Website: apple-inc
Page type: review-order
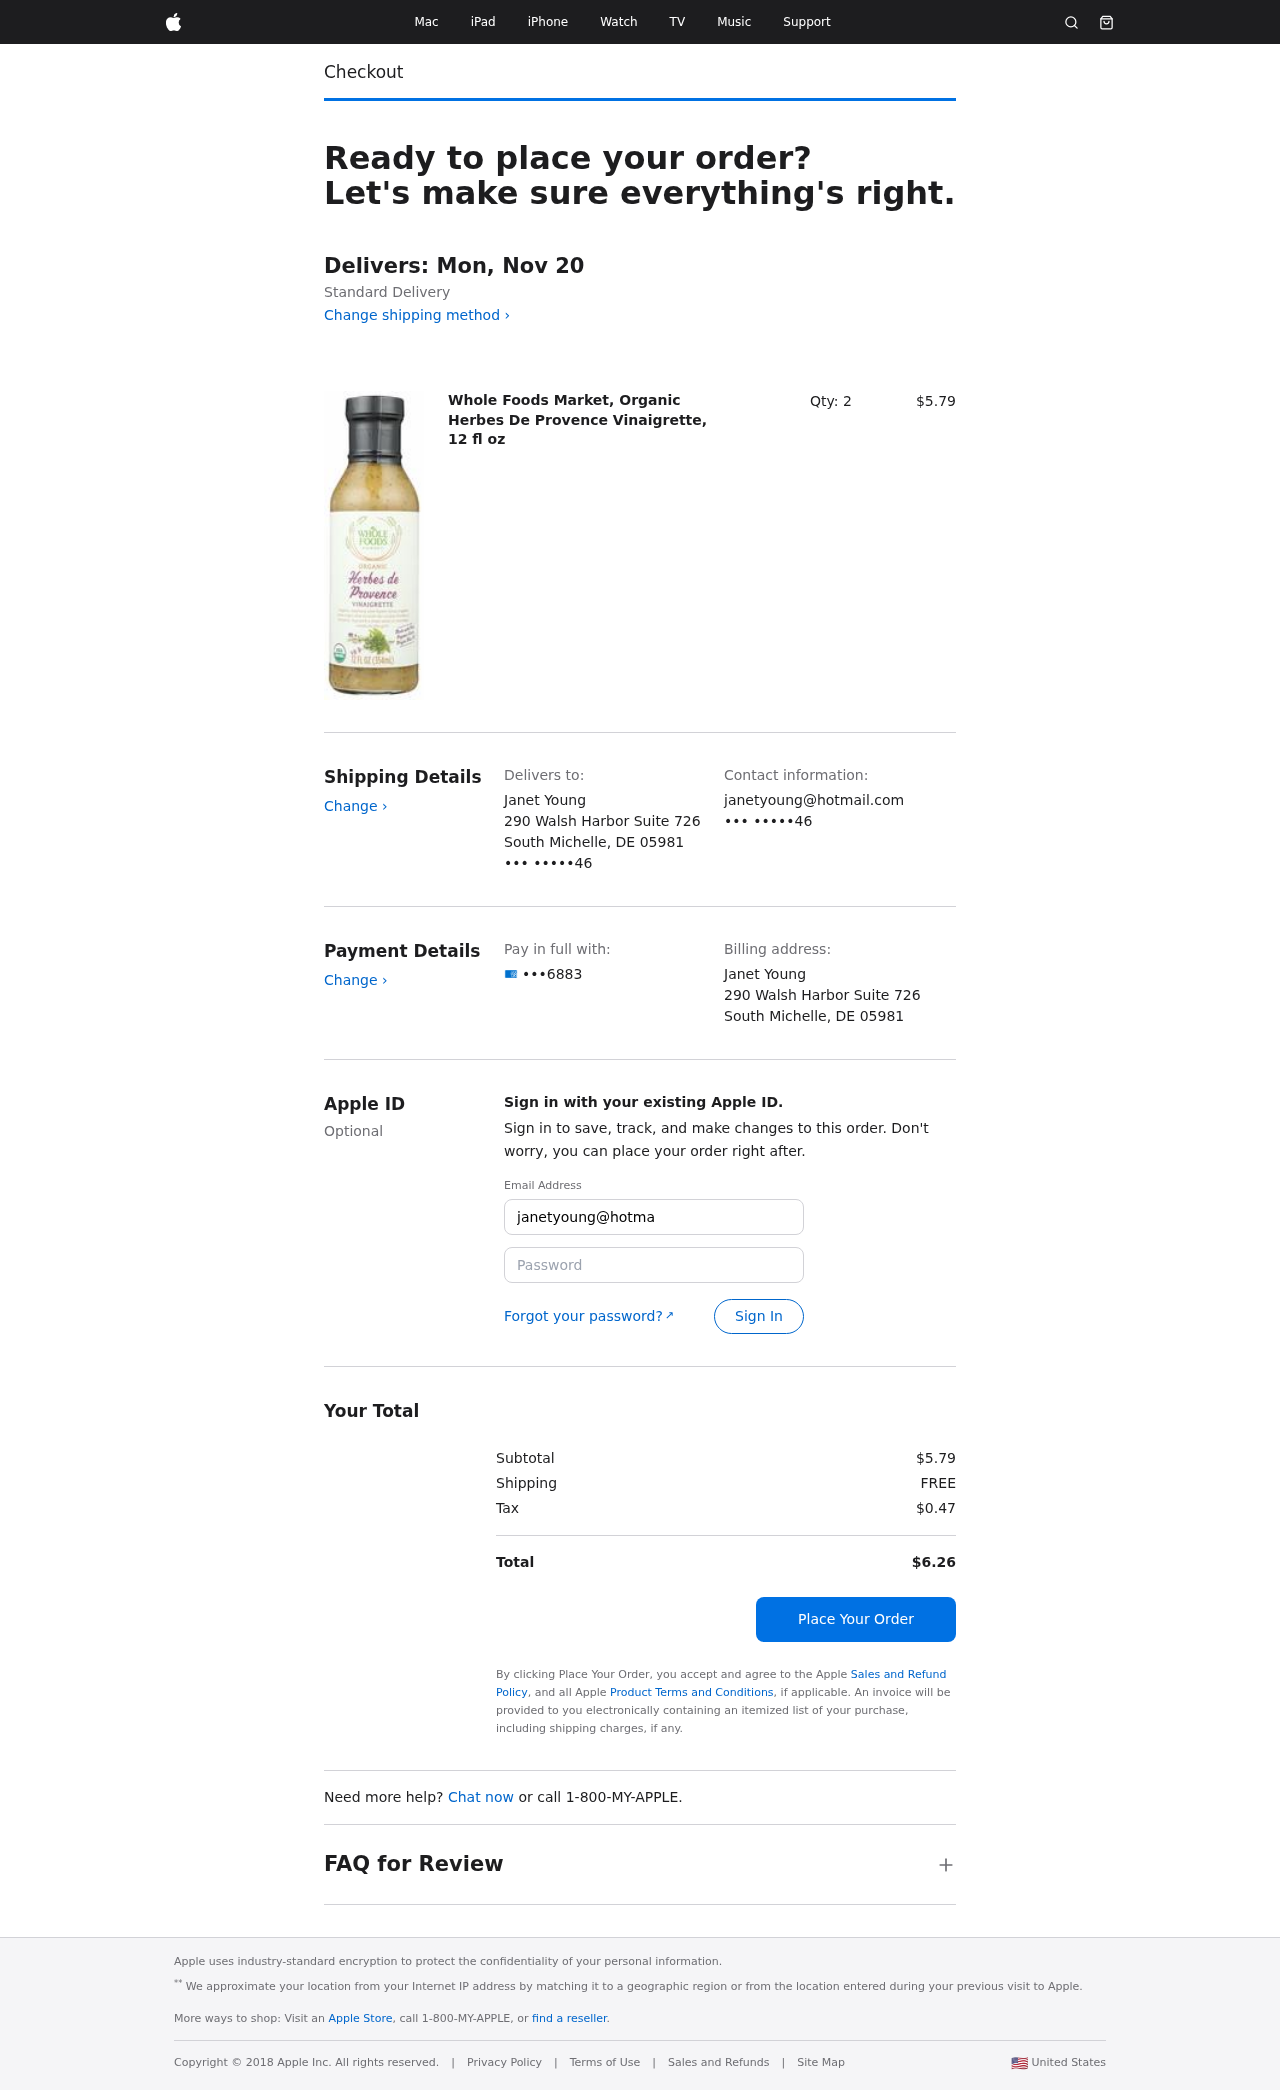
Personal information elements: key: PII_CARD_LAST4
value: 6883
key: PII_CITY_STATE_ZIP
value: South Michelle, DE 05981
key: PII_EMAIL3
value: janetyoung@hotmail.com
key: PII_FULLNAME
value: Janet Young
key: PII_PHONE_SUFFIX
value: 46
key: PII_STREET
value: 290 Walsh Harbor Suite 726
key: PII_EMAIL2
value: janetyoung@hotmail.com
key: PII_PHONE_SUFFIX2
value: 46
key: PII_FULLNAME2
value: Janet Young
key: PII_CITY
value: South Michelle
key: PII_STATE_ABBR
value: DE
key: PII_POSTCODE
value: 05981
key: PII_POSTCODE_FULL
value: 05981
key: PII_CITY_STATE
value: South Michelle, DE
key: PII_POSTCODE_NUMERIC
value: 5981
Product elements: key: PRODUCT1_NAME
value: Whole Foods Market, Organic Herbes De Provence Vinaigrette, 12 fl oz
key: PRODUCT1_PRICE
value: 5.79
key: PRODUCT1_QUANTITY
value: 2
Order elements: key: ORDER_DELIVERY_DATE
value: Delivers: Mon, Nov 20
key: ORDER_SUBTOTAL
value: $5.79
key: ORDER_SHIPPING_COST
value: FREE
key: ORDER_TAX
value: $0.47
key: ORDER_TOTAL
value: $6.26